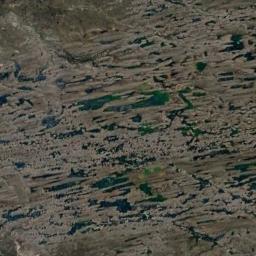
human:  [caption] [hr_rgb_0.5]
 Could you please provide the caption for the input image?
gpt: The wetland consists of bare land, Dry plants and water .

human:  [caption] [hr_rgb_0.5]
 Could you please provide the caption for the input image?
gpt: There are many different shapes and sizes of water around the wetlands .

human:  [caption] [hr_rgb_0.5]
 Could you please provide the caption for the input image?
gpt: Brown trivial bare land in the river in a wetland .

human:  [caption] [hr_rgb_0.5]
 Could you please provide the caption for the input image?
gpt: There are two small lakes in this wetland  , and the rest area is covered by vegetation .

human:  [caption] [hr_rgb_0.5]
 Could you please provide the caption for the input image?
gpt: There are much bare land and many water areas on the wetland .